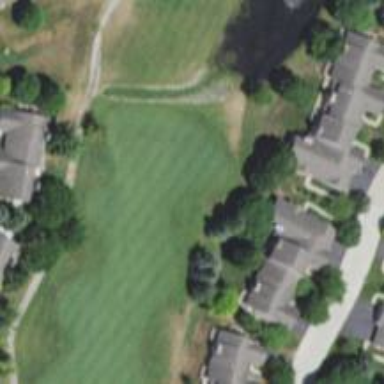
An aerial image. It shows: View of golf hole.